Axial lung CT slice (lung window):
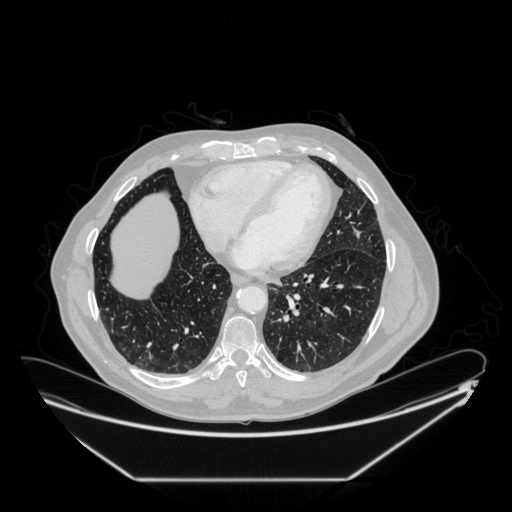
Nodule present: no